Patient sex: F
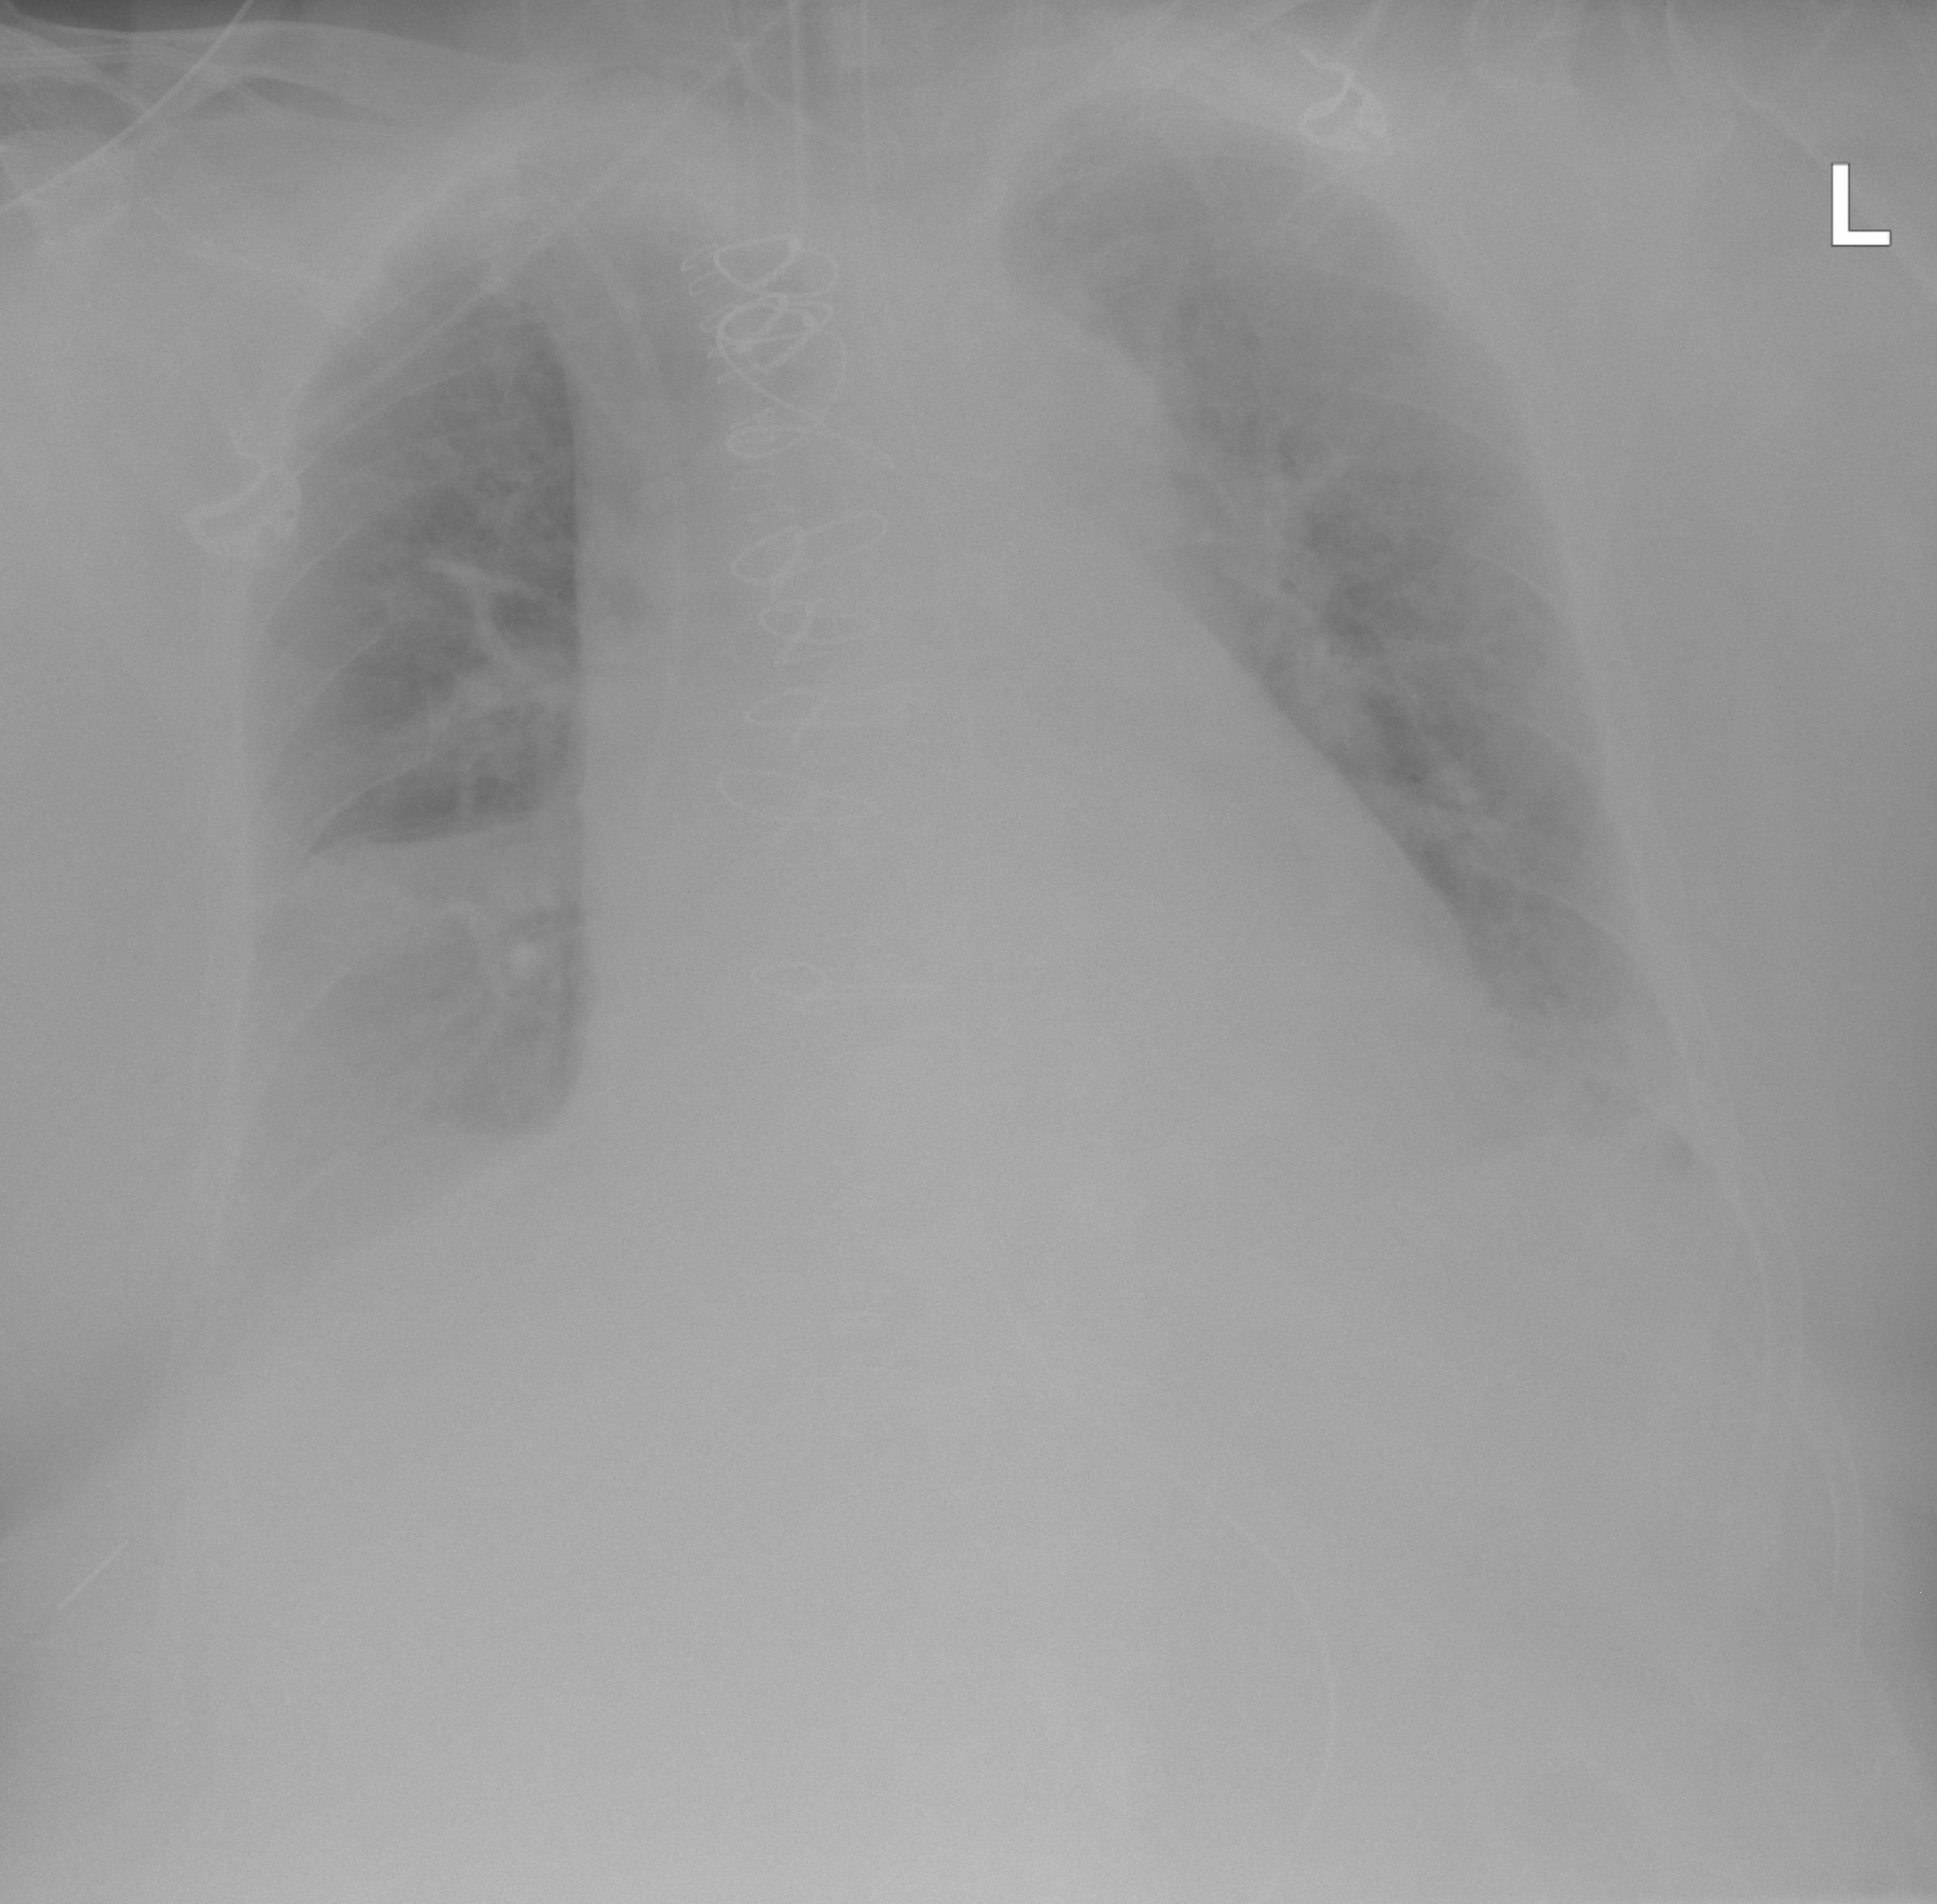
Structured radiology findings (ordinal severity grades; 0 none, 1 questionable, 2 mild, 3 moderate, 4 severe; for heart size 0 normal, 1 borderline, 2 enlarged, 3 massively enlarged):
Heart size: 3
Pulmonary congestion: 1
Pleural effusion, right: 1
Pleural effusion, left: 1
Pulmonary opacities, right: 0
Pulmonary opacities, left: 0
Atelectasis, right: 1
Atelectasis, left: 2